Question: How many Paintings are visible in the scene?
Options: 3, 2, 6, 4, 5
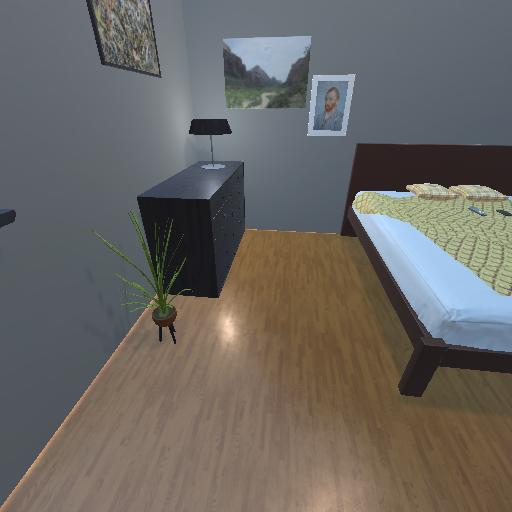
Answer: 3